Field crop: maize
Growth stage: 2
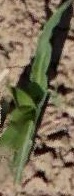
Species: maize